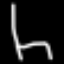
Label: chair